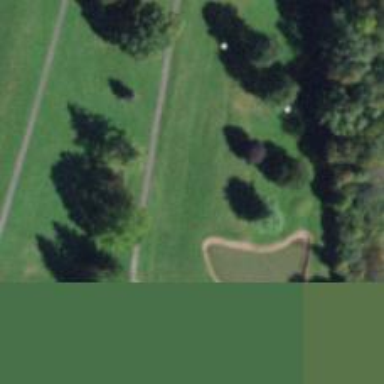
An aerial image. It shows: Golf hole.